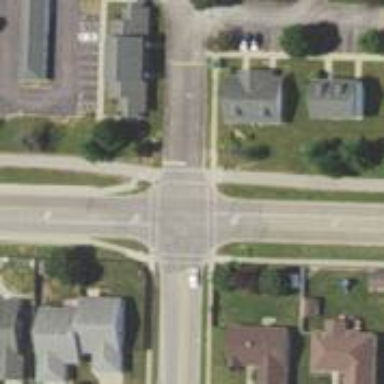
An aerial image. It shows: Solid stop line on the road.